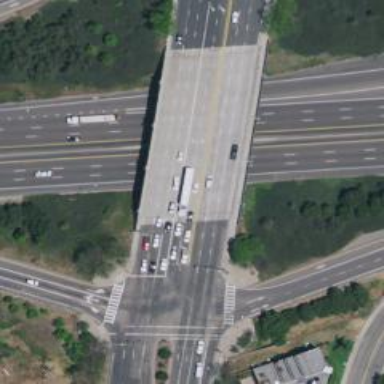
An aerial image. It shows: Bridge with beam structure.